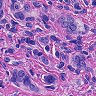
Metastatic tissue present: yes